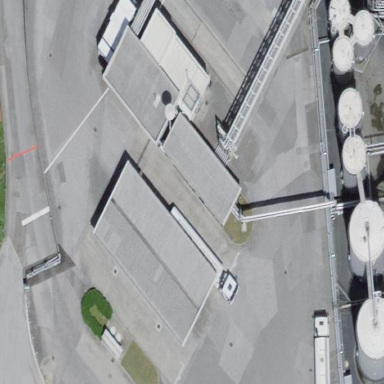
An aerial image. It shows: Industrial building.